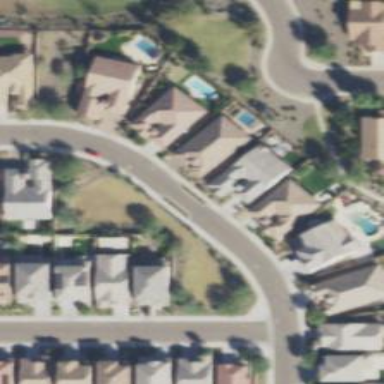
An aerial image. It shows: Asphalt road in residential area.